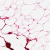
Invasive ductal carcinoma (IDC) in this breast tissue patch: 0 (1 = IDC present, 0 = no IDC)